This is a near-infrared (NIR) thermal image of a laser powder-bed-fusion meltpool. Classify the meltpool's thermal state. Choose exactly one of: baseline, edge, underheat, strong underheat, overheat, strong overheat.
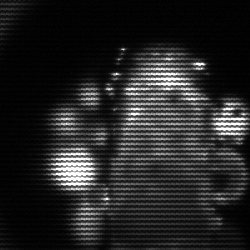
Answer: baseline